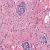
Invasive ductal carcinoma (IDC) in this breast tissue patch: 1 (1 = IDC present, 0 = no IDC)